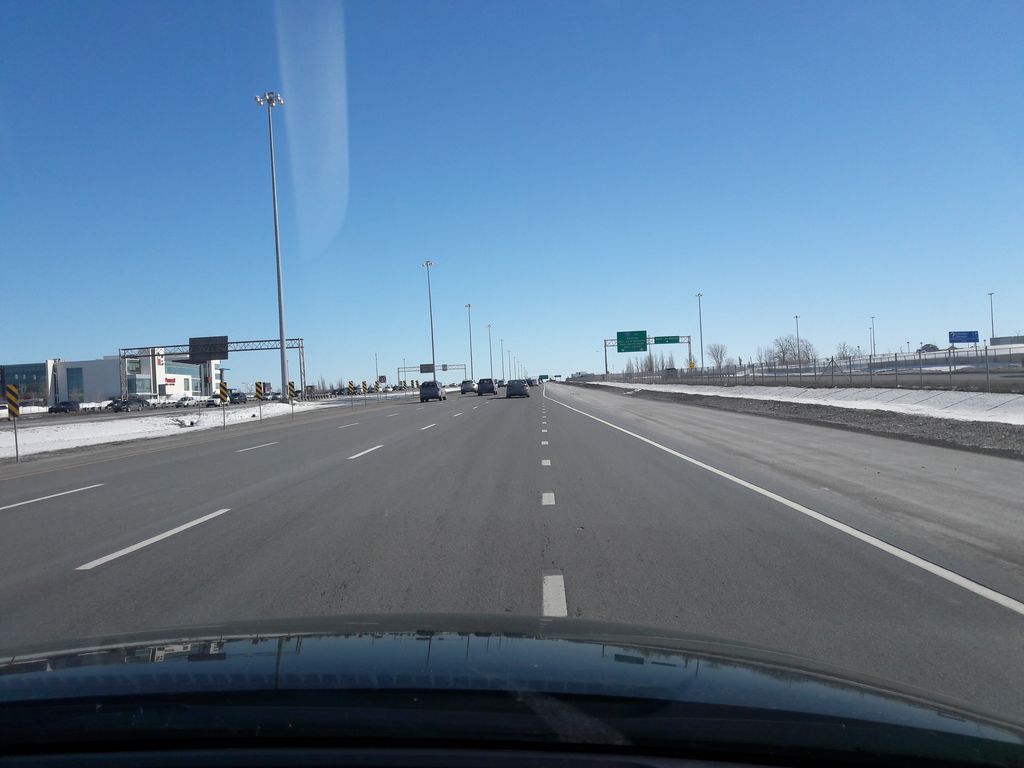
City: montreal